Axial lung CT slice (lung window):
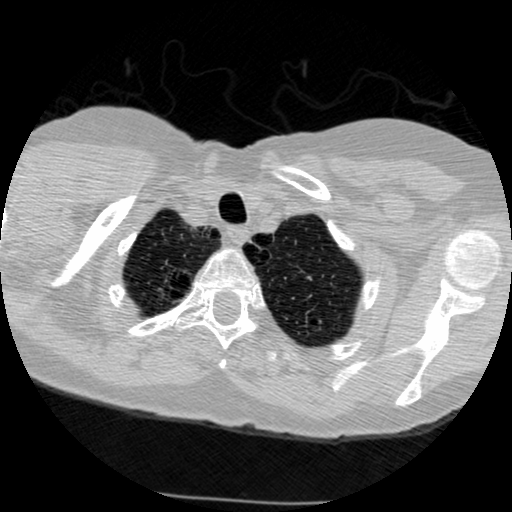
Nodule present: no